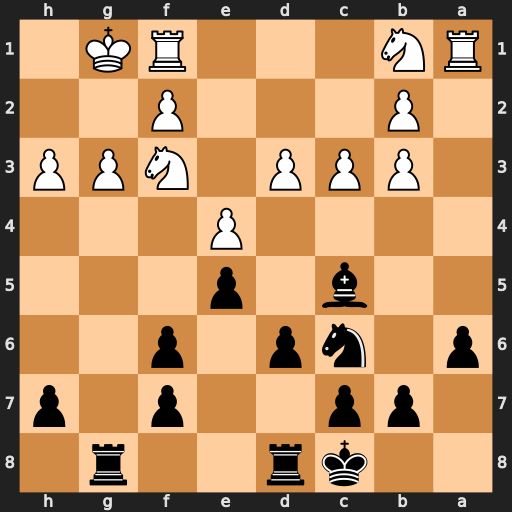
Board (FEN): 2kr2r1/1pp2p1p/p1np1p2/2b1p3/4P3/1PPP1NPP/1P3P2/RN3RK1
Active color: b
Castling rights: -
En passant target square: -
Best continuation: Rxg3+ Kh2 Rxf3